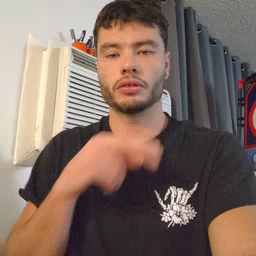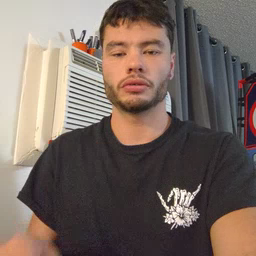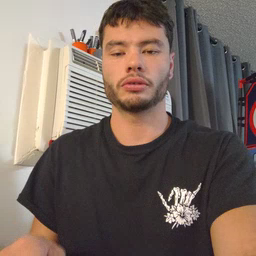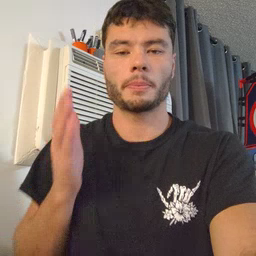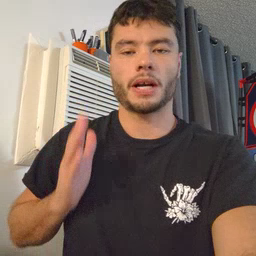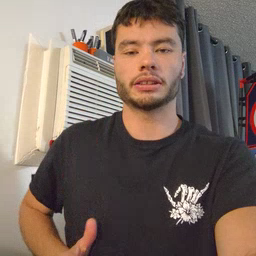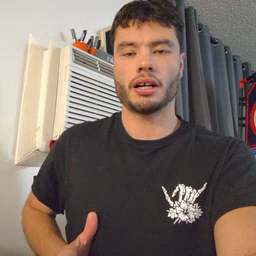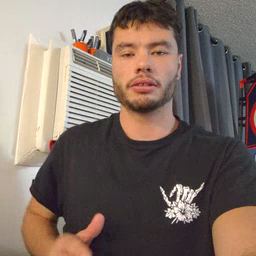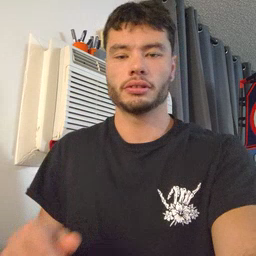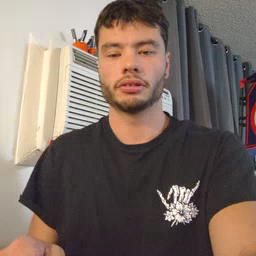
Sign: beside